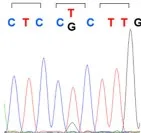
Gene sequence of KCNJ5 and PRKACA in three nodules. Genomic DNA was isolated from the patient's three adrenal nodules and amplified by PCR. Sanger sequencing detected a p. Leu168Arg mutation of KCNJ5 gene (A) in two nodules (N1, N3) and no p. Leu206Arg mutation of PRKACA gene in all three nodules. Positive control: a cortisol-producing adenoma harboring a p.
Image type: chart (chart)